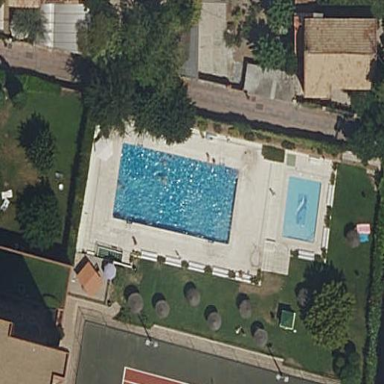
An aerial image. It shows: Swimming pool located in leisure land.